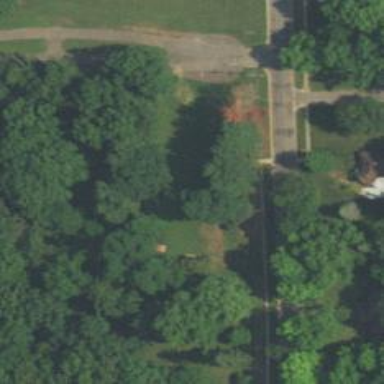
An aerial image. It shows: Disc golf tee area.